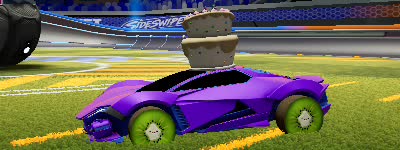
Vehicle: werewolf